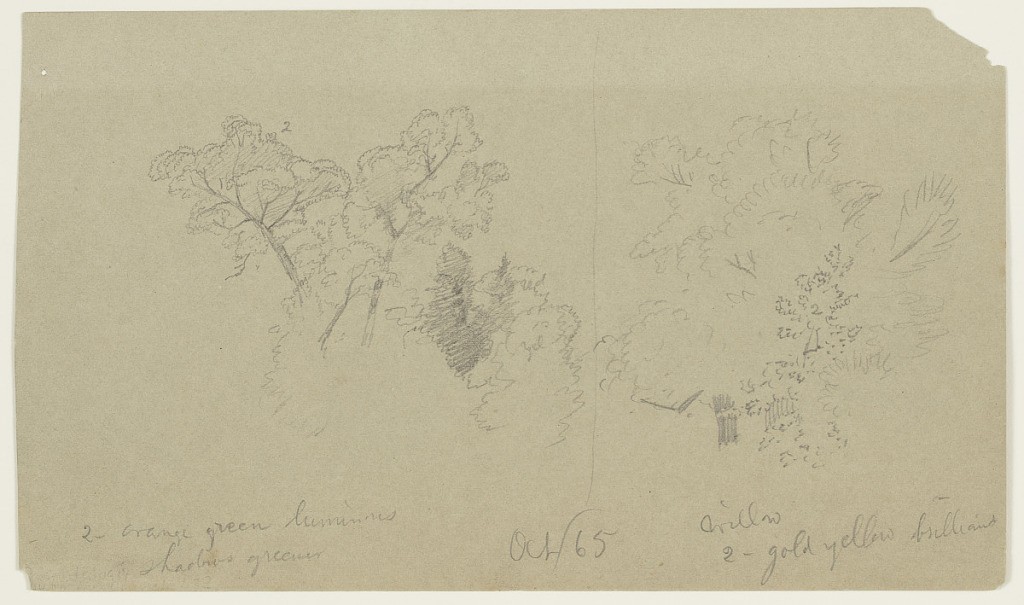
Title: Tree Sketches, Vermont
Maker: Frederic Edwin Church, American, 1826–1900
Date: October 1865
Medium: Graphite on gray-green wove paper
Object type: Drawing
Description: Botanical sketches showing two views of deciduous trees in Vermont. At left, emerging from a mass of loosely rendered treetops, are two large branches that host lush bunches of leaves. At right, an intermingled group of trees that includes a willow is relatively loosely rendered. The two sketches are divided by a horizontal line.